Question:
I have a value increasing linearly (blue line in diagram)
I'd like the output to look like a quarter of a circle (red line)
I work this out using the <URL>
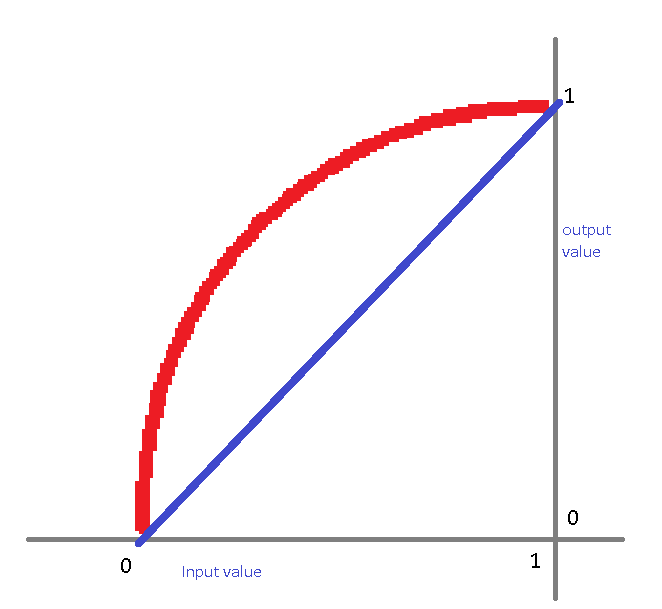
Answer: You want the <URL>, which has a nice integer-only implementation.. and C# code on the Wiki page, easy for porting.